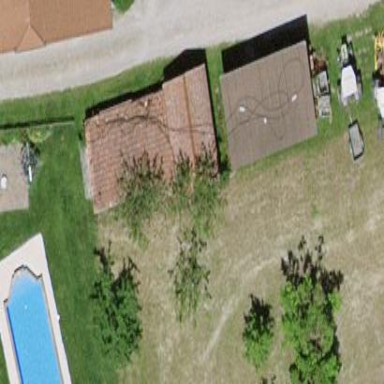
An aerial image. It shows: Garage.